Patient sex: M
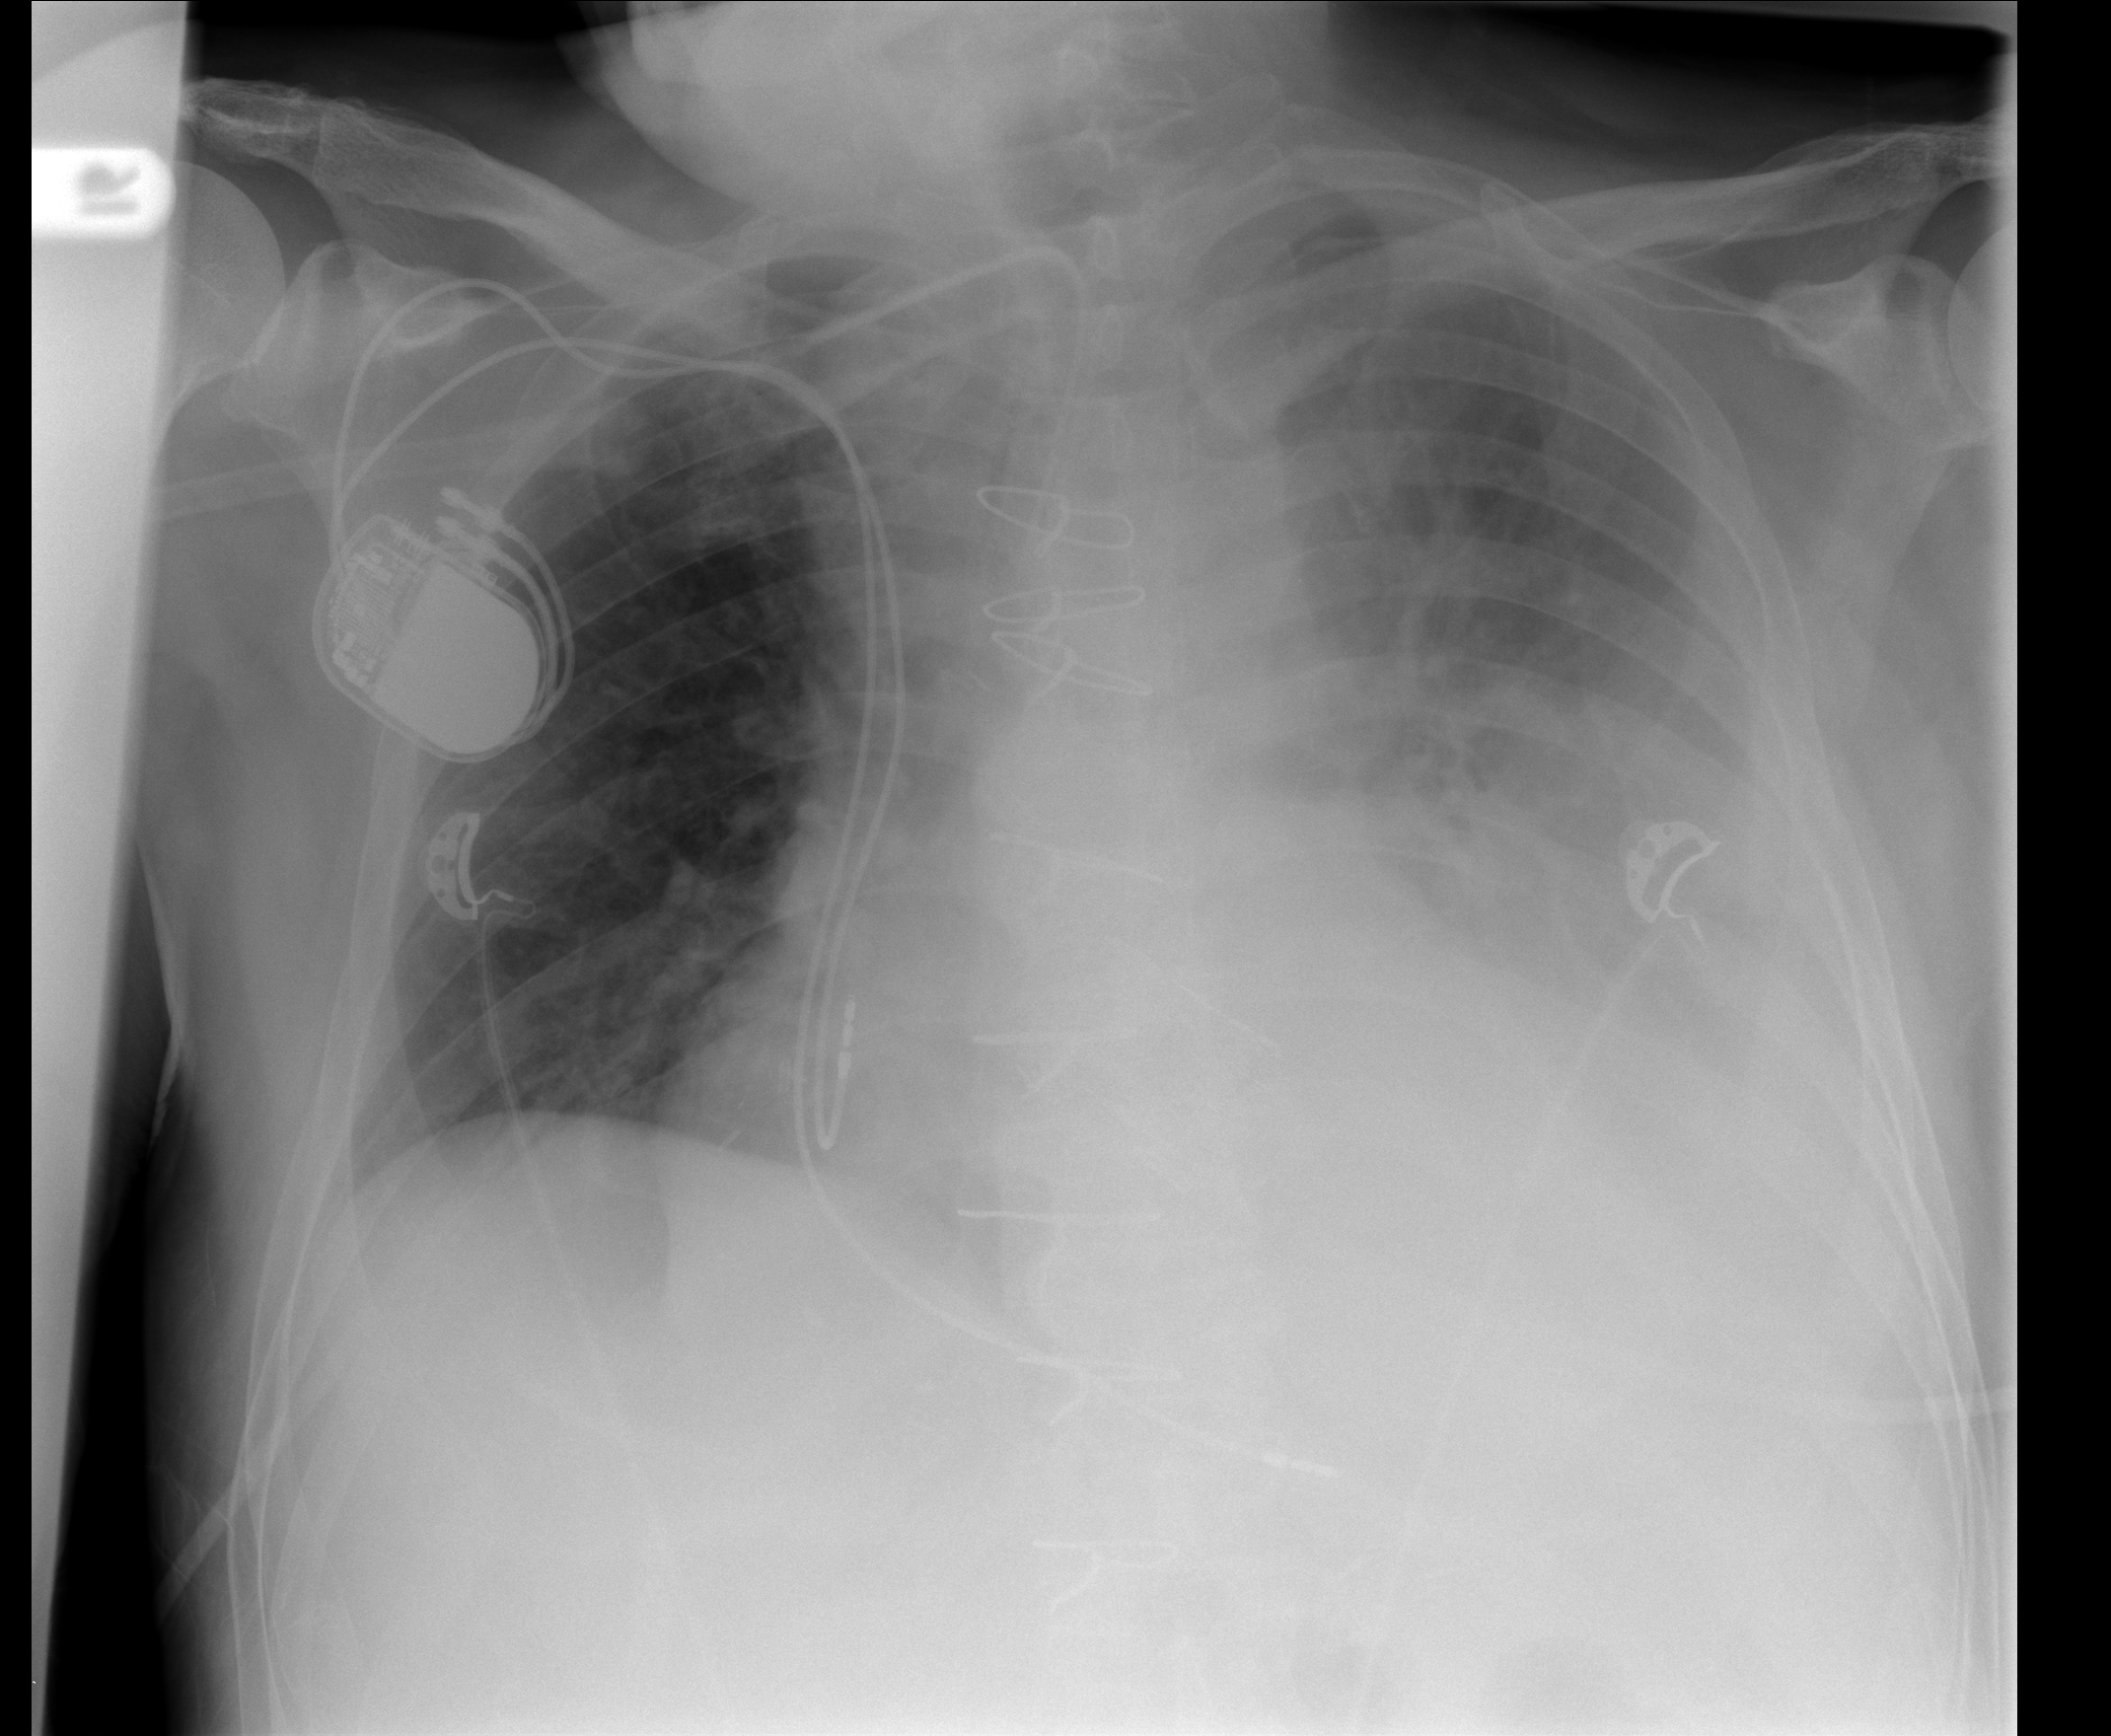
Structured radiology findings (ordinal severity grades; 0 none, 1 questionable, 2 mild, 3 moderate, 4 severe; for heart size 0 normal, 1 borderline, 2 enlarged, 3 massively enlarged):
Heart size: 2
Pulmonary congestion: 2
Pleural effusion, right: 0
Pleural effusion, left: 3
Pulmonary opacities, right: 0
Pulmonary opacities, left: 2
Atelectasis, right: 0
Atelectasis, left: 3